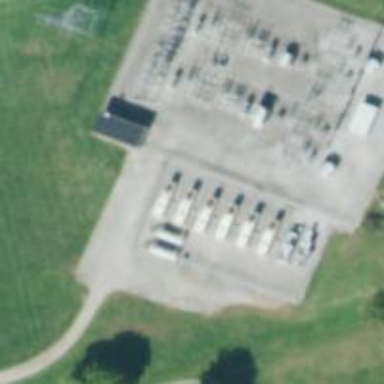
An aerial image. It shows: Generator is pictured.